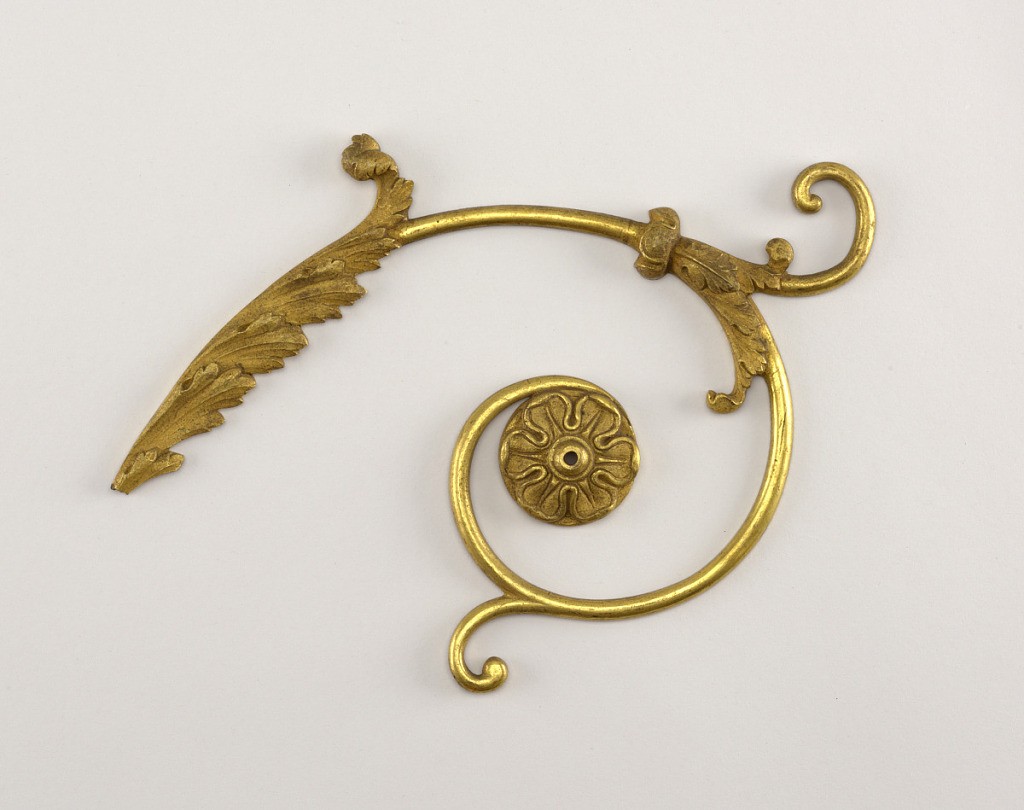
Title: Bracket
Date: ca. 1800–10
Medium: Gilt bronze
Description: Scroll with crowned sphinx